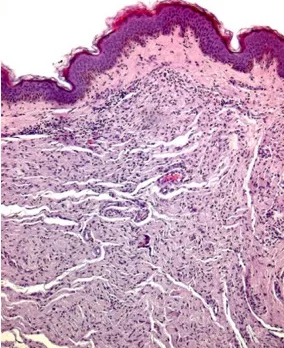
Case 4. The neurofibroma is composed of widely spaced cells with elongated nuclei and scant cytoplasm and embedded in mucopolysaccaride-rich, variably collagenous matrix (hematoxylin and eosin staining, original magnification. X125.
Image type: pathology (h&e)